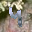
Label: 4